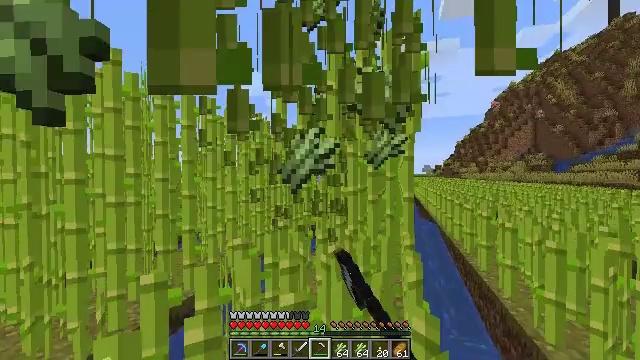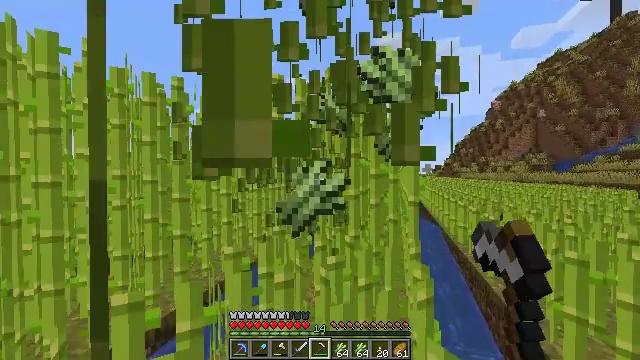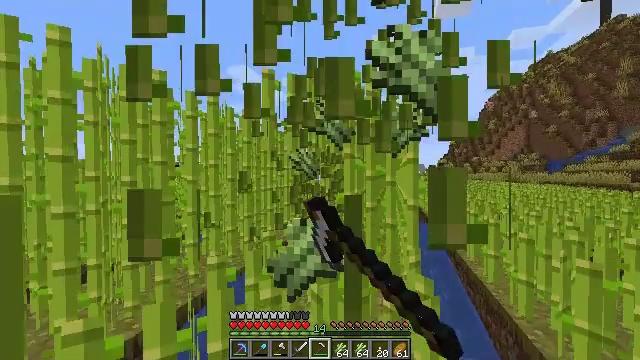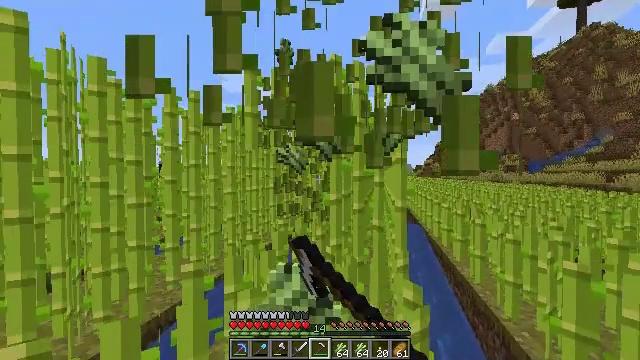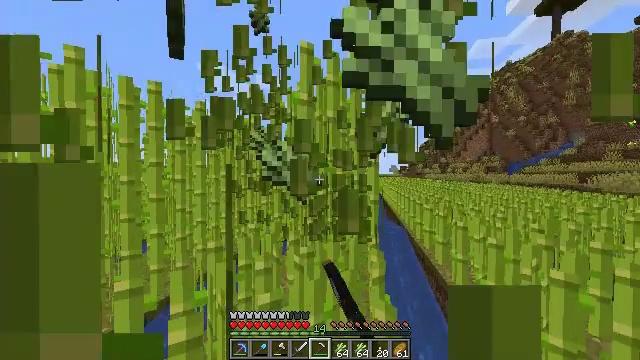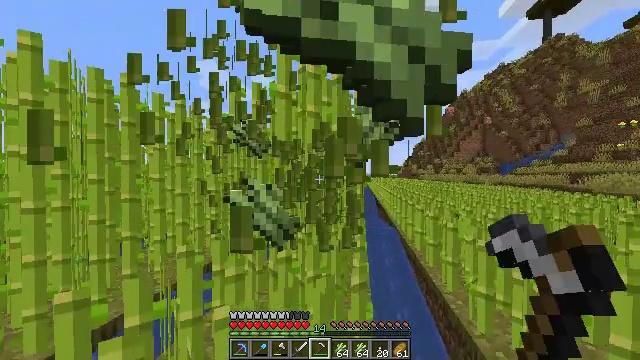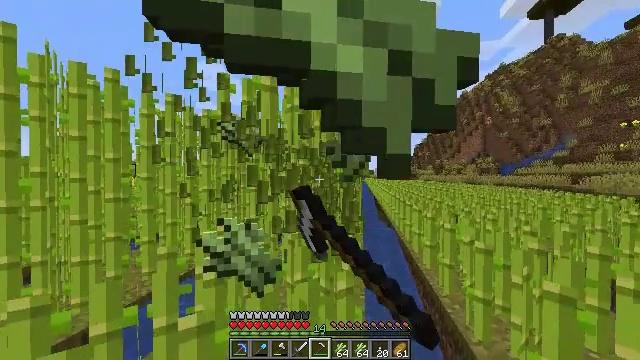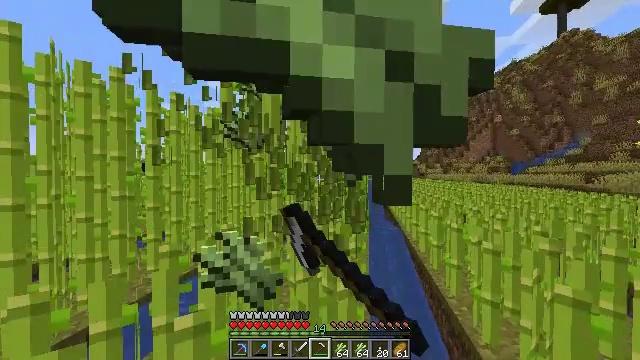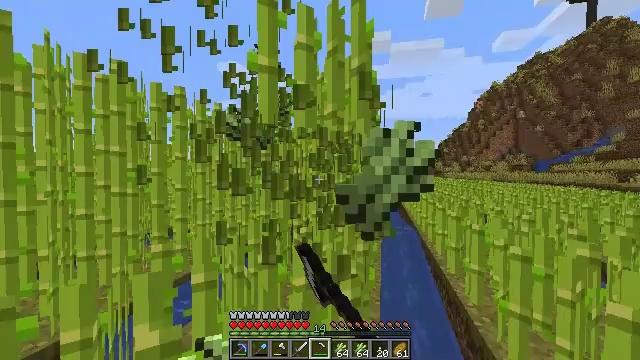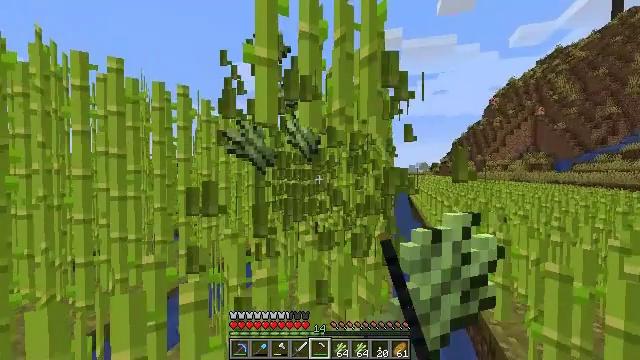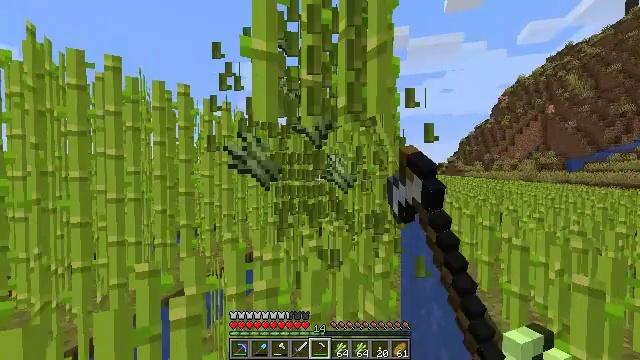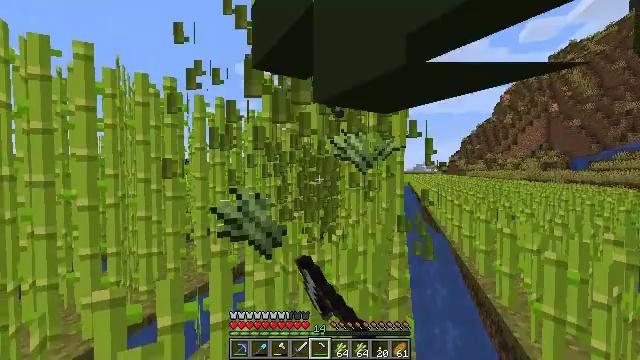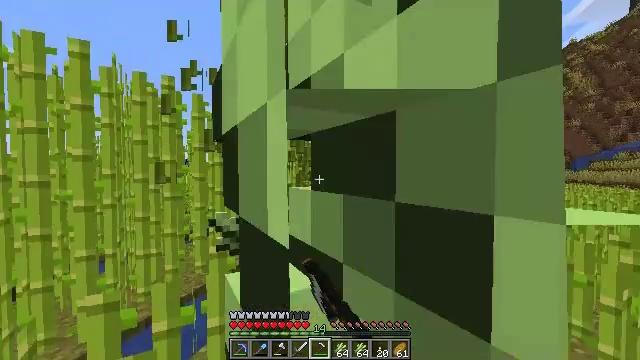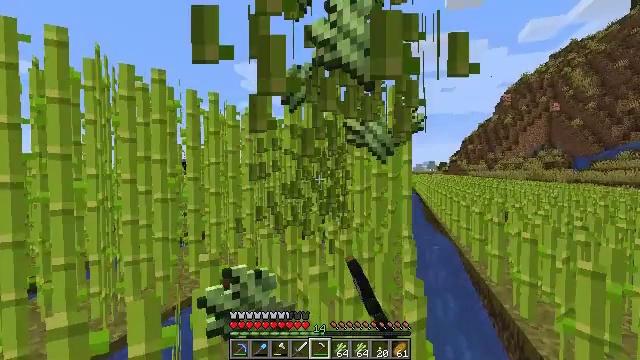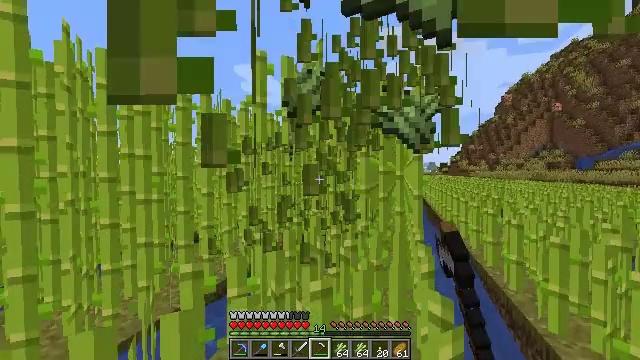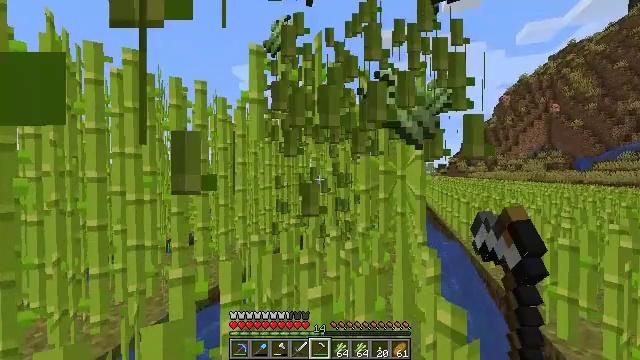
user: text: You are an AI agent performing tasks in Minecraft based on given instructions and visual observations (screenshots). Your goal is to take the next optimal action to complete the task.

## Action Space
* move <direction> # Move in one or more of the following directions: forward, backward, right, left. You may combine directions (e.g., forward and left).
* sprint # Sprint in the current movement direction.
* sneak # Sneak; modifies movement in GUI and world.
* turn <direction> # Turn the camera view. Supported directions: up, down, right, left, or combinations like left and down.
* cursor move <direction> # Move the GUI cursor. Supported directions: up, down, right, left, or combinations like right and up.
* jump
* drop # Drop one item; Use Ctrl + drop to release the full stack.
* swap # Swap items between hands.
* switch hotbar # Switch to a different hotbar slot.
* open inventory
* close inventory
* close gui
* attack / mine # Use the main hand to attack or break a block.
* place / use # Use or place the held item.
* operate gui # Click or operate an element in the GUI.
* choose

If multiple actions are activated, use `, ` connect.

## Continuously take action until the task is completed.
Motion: motion action
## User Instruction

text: Cut down the sugar cane stalks.
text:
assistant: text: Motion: move forward, attack / mine
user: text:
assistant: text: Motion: move forward, turn right, attack / mine
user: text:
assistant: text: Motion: move forward and move right, turn right, attack / mine
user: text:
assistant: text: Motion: move forward and move right, turn right, attack / mine
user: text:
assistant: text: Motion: move forward and move right, turn right, attack / mine
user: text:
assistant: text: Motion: move forward and move right, attack / mine
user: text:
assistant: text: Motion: move forward, turn left, attack / mine
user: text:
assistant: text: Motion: move forward, turn left, attack / mine
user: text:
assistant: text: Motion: move forward, turn left, attack / mine
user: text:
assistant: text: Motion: move forward, turn left, attack / mine
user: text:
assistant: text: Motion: move forward, attack / mine
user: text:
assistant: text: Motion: move forward, attack / mine
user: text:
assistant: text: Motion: move forward, attack / mine
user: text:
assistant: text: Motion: move forward, attack / mine
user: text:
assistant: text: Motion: move forward, attack / mine
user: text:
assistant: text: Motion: move forward, attack / mine
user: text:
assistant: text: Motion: move forward, turn right, attack / mine
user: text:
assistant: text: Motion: move forward, turn right, attack / mine
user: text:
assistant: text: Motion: move forward and move right, turn right, attack / mine
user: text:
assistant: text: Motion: move forward and move right, attack / mine
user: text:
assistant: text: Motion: move forward and move right, attack / mine
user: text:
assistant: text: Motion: move forward, attack / mine
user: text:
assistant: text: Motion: move forward, attack / mine
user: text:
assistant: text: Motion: move forward, turn left, attack / mine
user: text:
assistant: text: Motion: move forward, turn left, attack / mine
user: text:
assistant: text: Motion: move forward, attack / mine
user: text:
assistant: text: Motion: move forward, attack / mine
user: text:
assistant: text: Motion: move forward, attack / mine
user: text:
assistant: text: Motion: move forward and move right, turn right, attack / mine
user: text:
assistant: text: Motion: move forward and move right, turn right, attack / mine